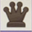
Piece: bQ